A bearing vibration time series has been folded into this square grayscale image, one row per segment of consecutive samples. Determine the bearing's health state. Answer with exactly one of: normal, inner_race, outer_race, ball.
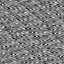
Answer: outer_race